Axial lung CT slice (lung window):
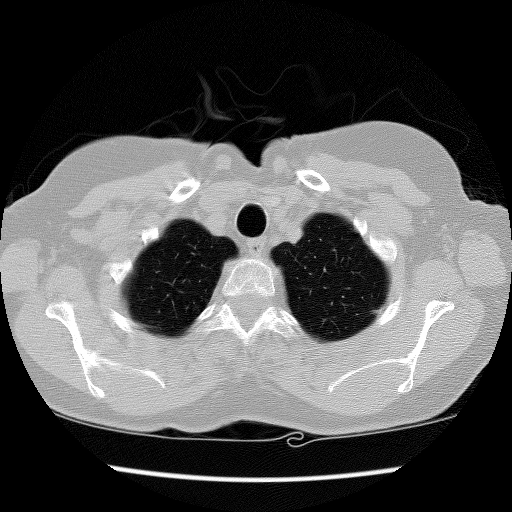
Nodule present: no